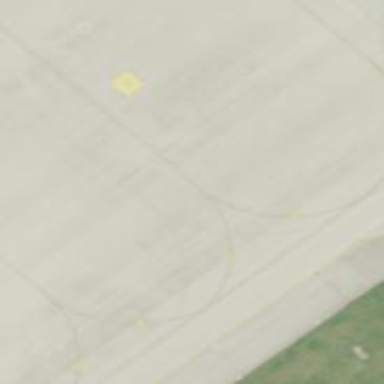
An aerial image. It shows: View of taxiway at the airport.